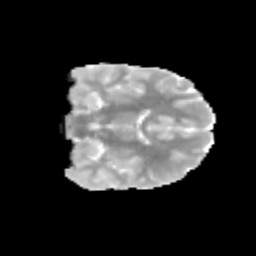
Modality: MD
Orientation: coronal
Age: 13
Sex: female
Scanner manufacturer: siemens
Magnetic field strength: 3 T
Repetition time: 3.8 s
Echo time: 0.07 s